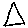
Label: triangle